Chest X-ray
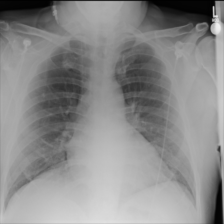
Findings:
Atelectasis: negative
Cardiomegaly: negative
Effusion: negative
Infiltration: negative
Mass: negative
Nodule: negative
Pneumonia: negative
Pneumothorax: negative
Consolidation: negative
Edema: negative
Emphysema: negative
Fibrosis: negative
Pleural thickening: negative
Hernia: negative